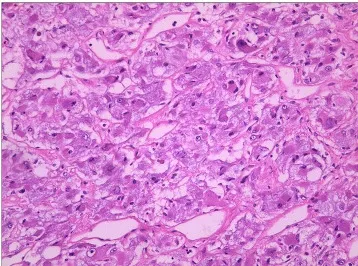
(A) Hematoxylin-eosin staining (HE) showing that the tumor cells were distributed in nests and beams, and thin-walled and reticular blood vessels were abundant between the cell nests (10 x 10).
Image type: pathology (h&e)